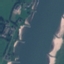
Land use / land cover: River